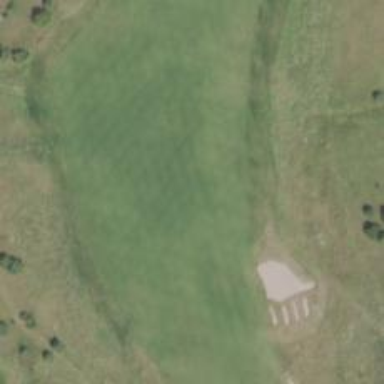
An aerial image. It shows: Golf hole.